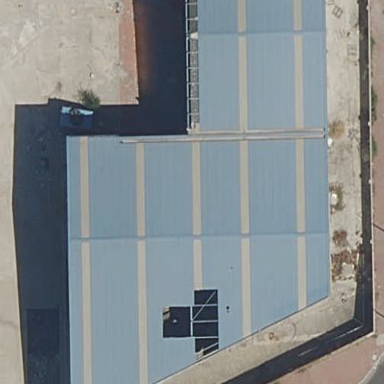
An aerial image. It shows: Industrial building.